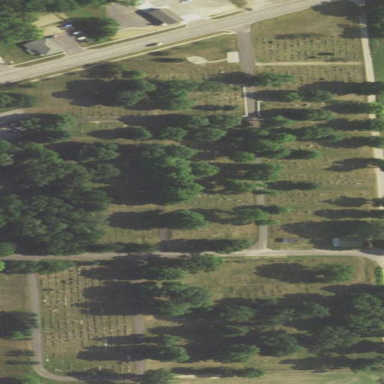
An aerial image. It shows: Cemetery.